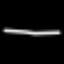
Label: line